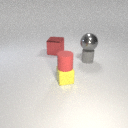
small gray rubber cylinder behind small yellow rubber cube